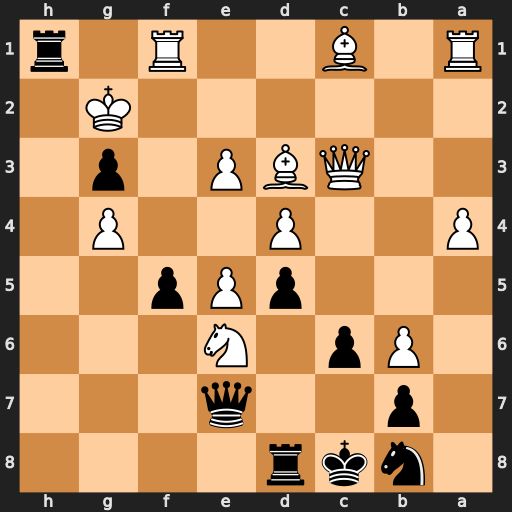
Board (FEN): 1nkr4/1p2q3/1Pp1N3/3pPp2/P2P2P1/2QBP1p1/6K1/R1B2R1r
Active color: b
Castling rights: -
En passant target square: -
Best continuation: Rh2+ Kf3 fxg4+ Kf4 Qxe6 Bf5 Rf8 Kxg3 Rxf5